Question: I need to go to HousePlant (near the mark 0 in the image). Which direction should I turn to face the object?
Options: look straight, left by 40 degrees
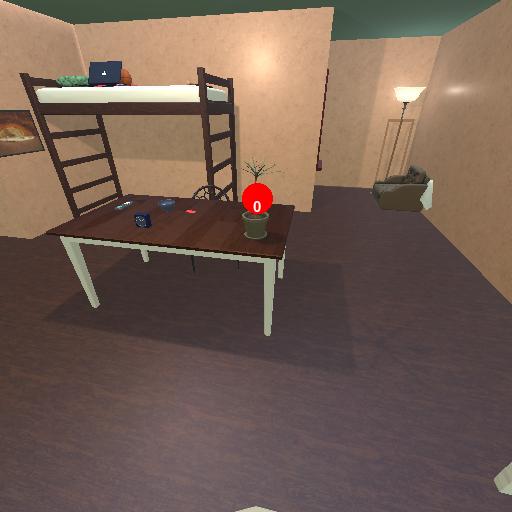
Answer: look straight